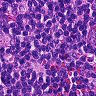
Metastatic tissue present: no